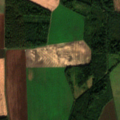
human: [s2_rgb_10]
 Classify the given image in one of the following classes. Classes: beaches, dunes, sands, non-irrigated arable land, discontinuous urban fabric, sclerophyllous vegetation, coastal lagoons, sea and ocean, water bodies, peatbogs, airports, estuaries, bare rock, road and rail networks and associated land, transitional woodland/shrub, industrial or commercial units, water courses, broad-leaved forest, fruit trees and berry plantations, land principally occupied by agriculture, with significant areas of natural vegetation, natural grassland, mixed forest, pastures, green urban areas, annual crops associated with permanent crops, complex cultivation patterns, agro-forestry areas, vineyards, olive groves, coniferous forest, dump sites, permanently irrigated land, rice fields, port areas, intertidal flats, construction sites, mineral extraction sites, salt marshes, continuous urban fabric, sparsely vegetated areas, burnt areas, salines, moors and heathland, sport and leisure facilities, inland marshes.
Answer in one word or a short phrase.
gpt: non-irrigated arable land, pastures, broad-leaved forest, mixed forest